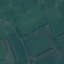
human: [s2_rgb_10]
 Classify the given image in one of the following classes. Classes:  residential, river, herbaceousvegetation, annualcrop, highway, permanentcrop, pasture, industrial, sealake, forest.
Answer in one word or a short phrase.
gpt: Pasture